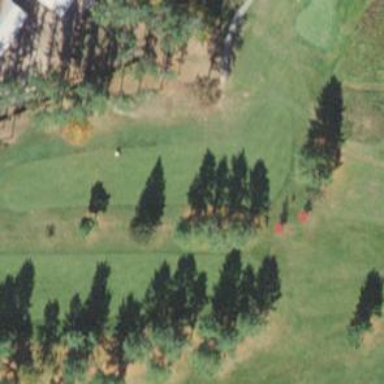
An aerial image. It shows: Grassy area designated as golf fairway.